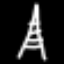
Label: The Eiffel Tower